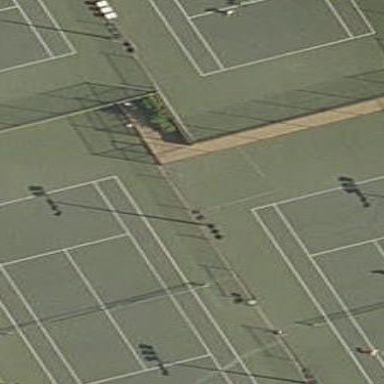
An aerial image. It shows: Tennis court on pitch.